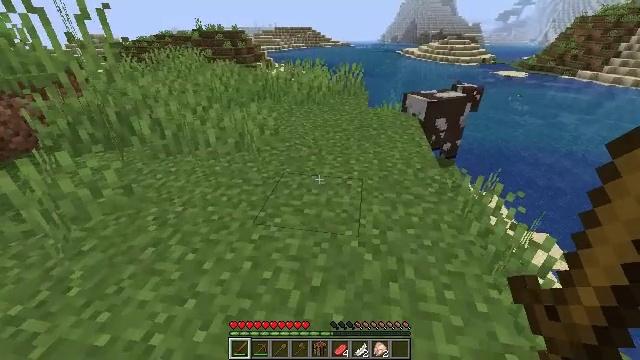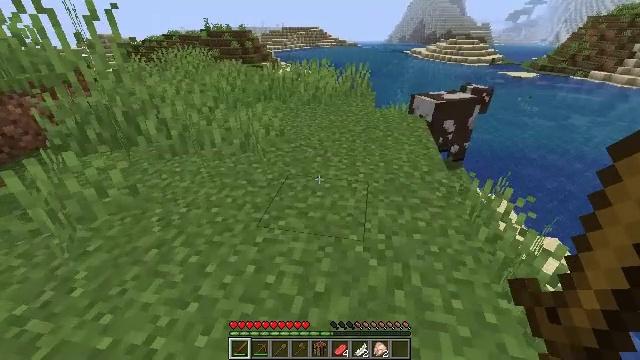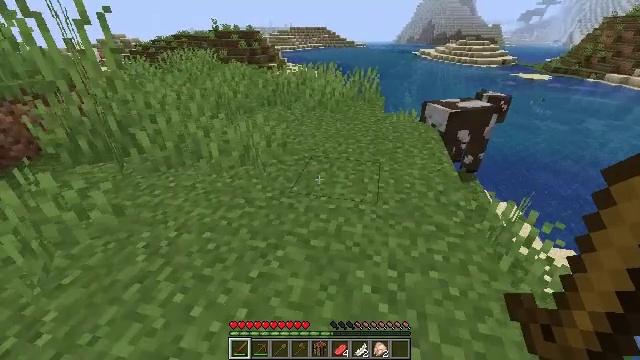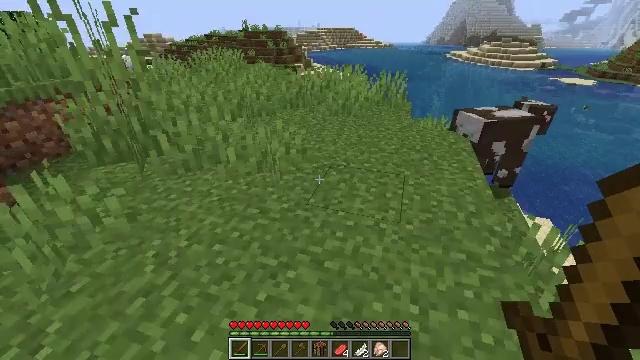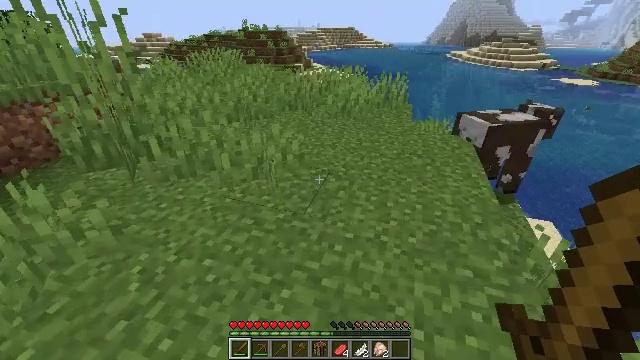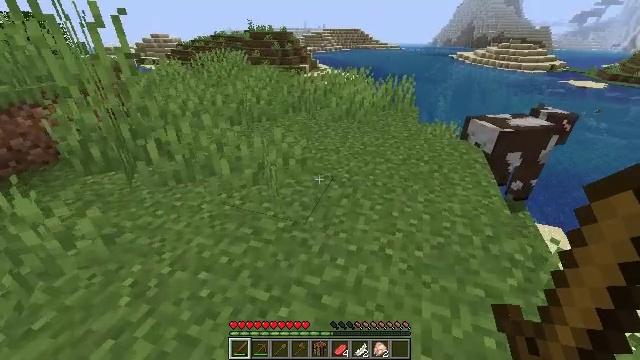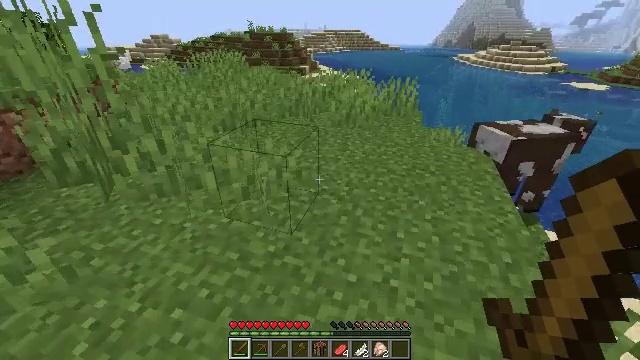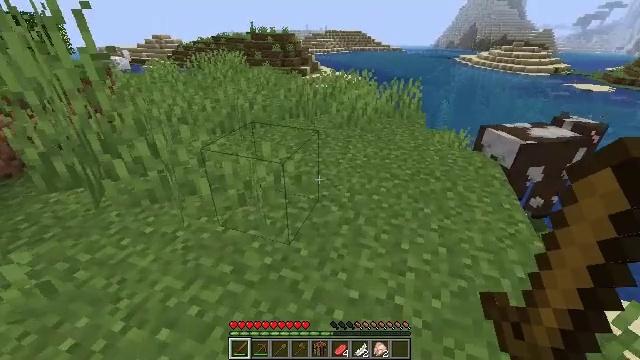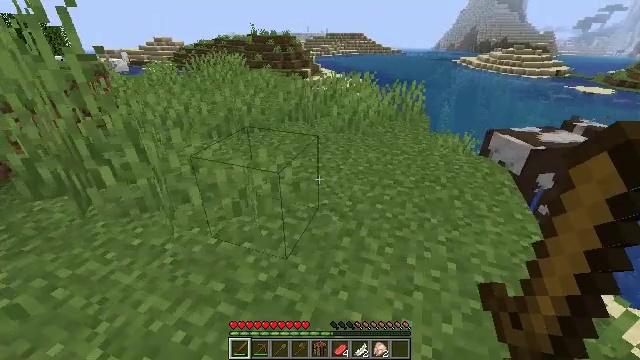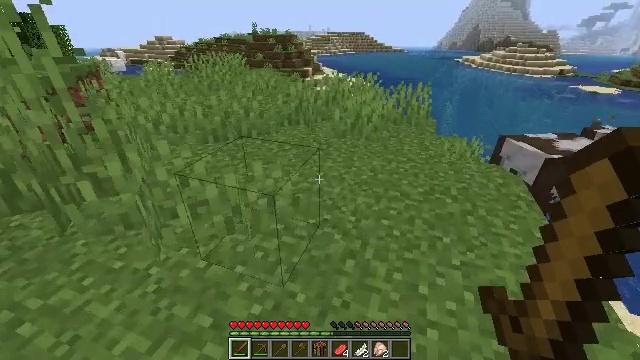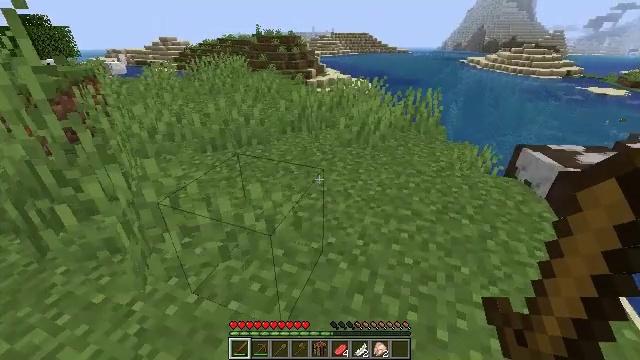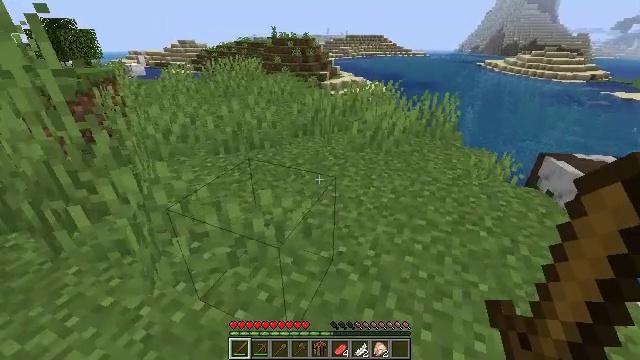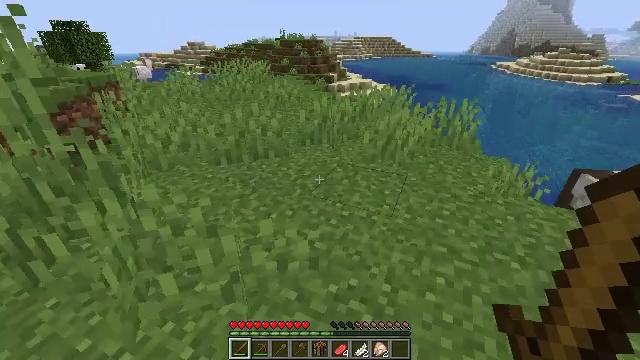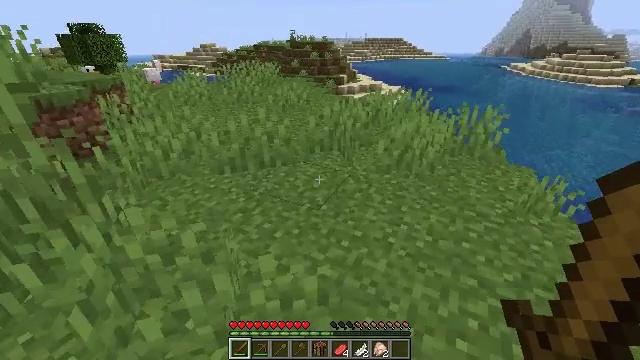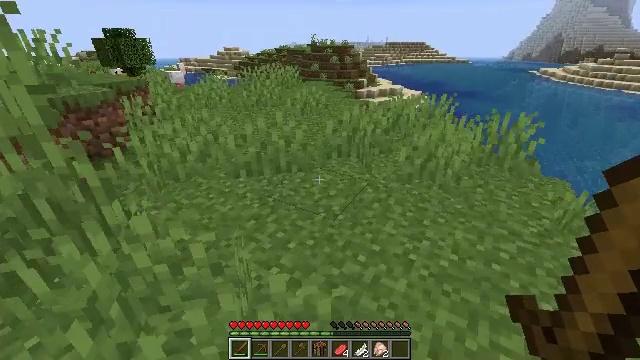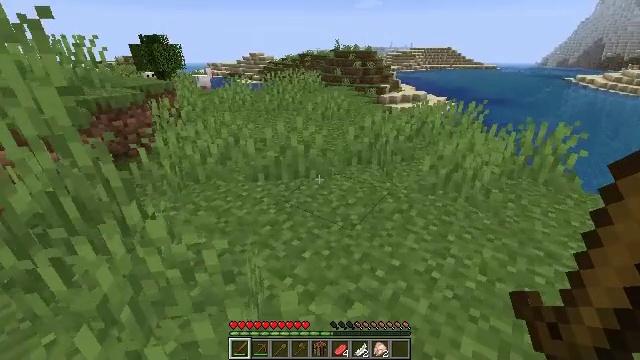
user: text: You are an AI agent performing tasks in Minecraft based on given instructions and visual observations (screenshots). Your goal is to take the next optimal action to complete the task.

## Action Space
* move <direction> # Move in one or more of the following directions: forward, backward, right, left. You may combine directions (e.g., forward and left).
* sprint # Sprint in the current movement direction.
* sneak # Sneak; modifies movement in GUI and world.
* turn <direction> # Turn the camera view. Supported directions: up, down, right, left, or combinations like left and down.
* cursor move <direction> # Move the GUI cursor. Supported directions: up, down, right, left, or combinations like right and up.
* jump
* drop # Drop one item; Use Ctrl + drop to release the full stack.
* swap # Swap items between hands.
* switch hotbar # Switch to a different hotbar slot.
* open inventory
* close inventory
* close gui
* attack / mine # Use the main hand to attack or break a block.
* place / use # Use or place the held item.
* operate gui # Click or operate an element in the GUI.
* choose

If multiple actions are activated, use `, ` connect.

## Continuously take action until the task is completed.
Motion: motion action
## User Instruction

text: Dig up the grass block for dirt.
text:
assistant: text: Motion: move forward, turn left
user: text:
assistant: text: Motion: move forward, turn left
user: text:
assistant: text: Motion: move forward, turn left
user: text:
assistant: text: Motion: move forward
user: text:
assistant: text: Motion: move forward, turn left
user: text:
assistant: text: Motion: move forward
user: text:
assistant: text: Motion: move forward
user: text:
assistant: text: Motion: move forward
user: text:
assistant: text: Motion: move forward
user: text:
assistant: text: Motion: move forward
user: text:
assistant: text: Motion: move forward, turn left
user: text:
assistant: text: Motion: move forward, turn left
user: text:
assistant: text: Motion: move forward, turn left
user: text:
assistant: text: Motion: move forward, turn left
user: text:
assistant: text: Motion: move forward, turn left
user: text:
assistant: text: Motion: move forward, turn left
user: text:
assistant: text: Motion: move forward, turn left
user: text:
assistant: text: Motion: move forward, turn left
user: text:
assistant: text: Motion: move forward, turn left
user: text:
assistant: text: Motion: move forward, sprint, turn left
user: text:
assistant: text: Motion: move forward, sprint, turn left
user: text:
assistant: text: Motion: move forward, sprint, turn left
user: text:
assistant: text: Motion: move forward, sprint, turn left
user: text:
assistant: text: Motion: move forward, sprint, turn left
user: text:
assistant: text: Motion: move forward, sprint, turn left
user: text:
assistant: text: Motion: move forward, sprint, turn left
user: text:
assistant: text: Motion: move forward, sprint, turn left
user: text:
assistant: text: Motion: move forward, sprint, turn left
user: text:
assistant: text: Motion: move forward, sprint, turn left
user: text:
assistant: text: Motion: move forward, sprint, turn left